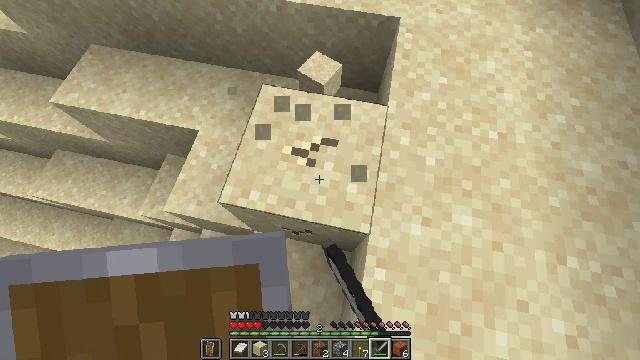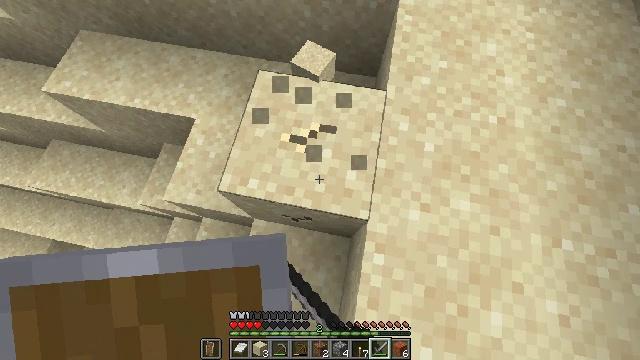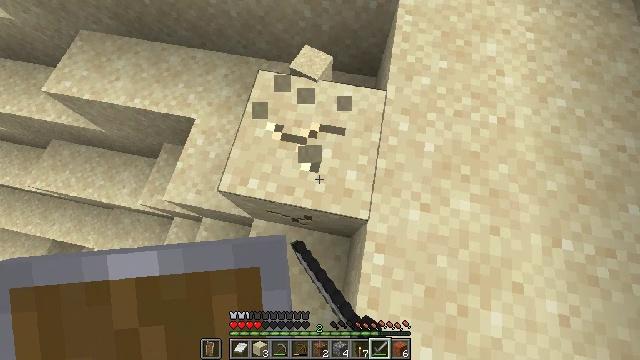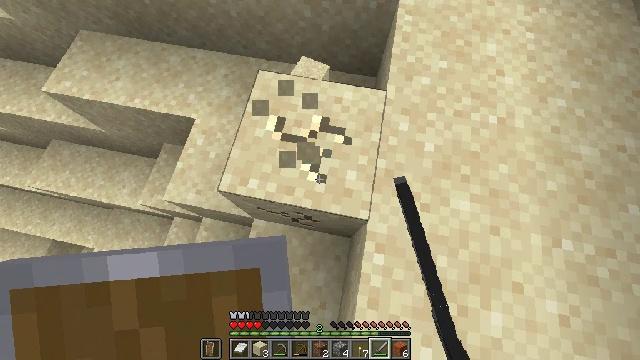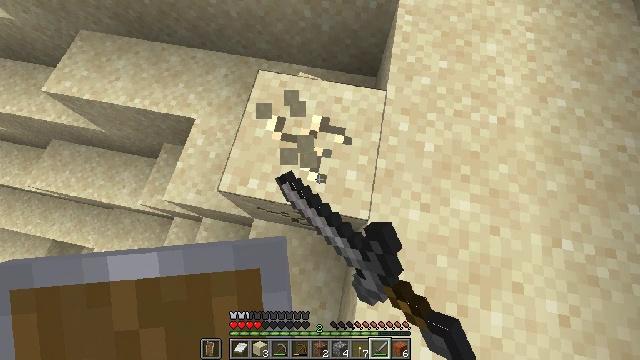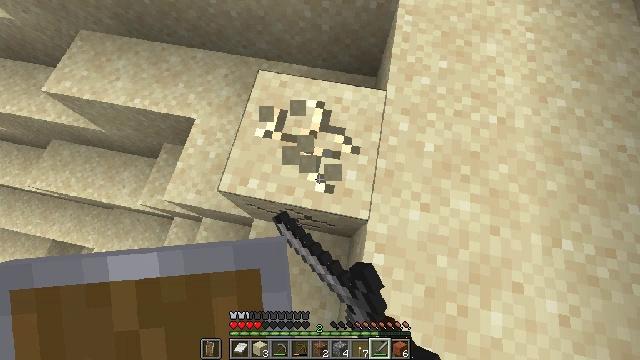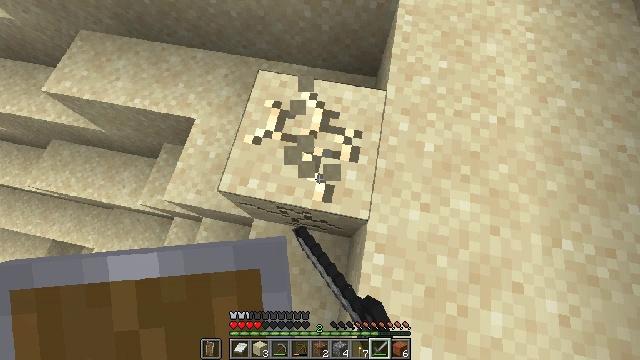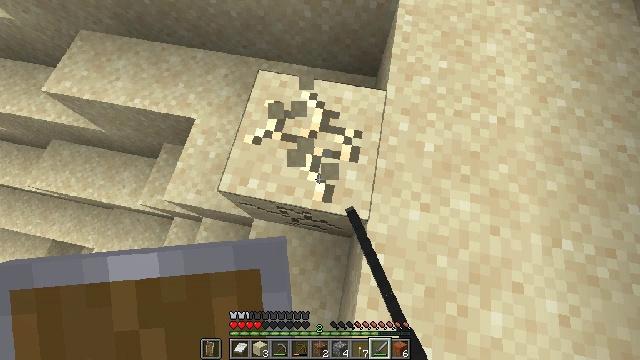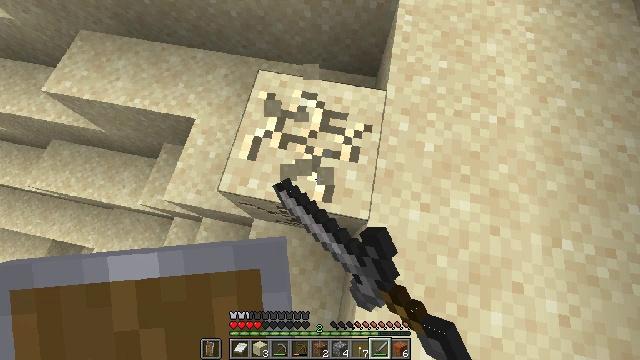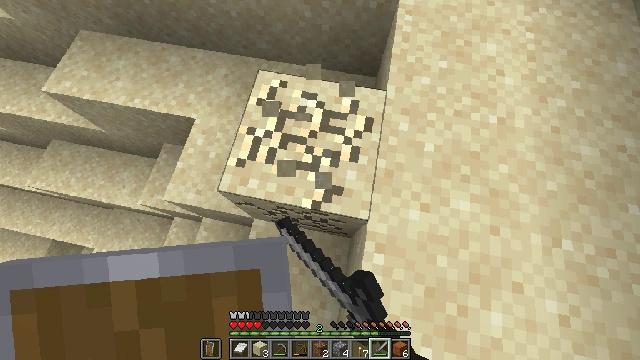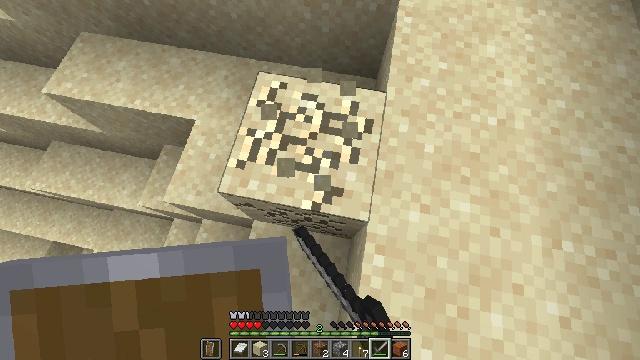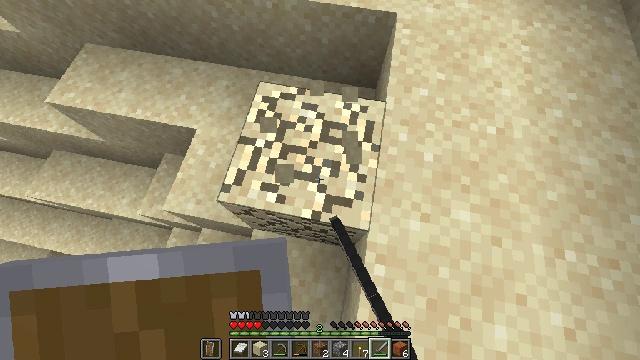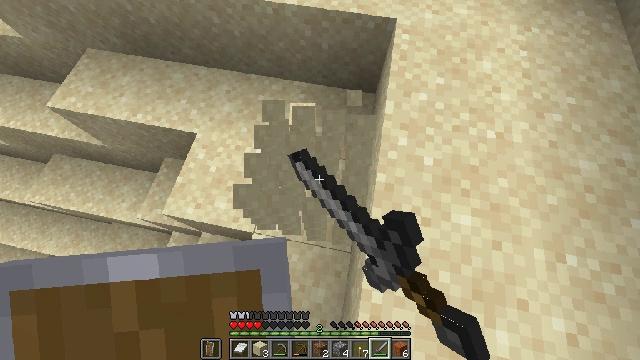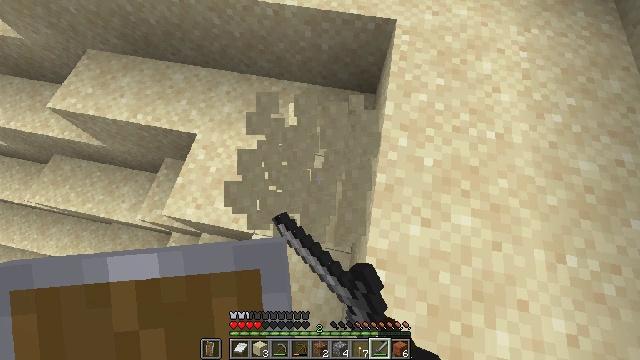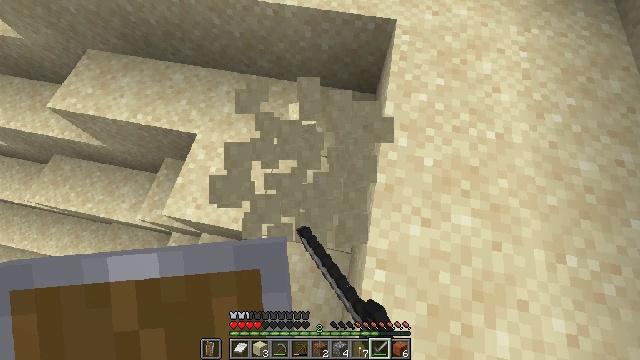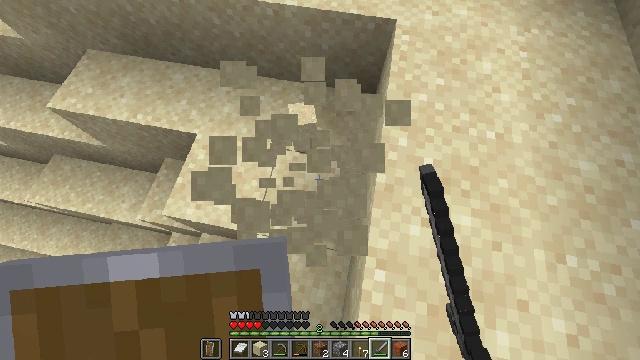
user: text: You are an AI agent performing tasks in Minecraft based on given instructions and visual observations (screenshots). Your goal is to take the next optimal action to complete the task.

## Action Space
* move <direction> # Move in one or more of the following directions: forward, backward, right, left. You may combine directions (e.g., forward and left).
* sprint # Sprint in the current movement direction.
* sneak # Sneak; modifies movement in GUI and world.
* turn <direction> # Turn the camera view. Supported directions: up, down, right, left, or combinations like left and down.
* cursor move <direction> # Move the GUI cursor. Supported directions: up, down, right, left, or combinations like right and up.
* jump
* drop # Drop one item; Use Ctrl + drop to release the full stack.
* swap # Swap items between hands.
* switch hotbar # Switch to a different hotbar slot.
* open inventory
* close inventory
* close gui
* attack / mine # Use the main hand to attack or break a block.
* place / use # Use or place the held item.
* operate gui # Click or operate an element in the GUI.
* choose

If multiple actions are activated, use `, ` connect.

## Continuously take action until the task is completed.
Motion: motion action
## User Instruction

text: Break the sand block.
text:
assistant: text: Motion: turn down, attack / mine
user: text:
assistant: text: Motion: attack / mine
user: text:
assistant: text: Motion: attack / mine
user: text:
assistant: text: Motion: attack / mine
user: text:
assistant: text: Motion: attack / mine
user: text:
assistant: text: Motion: attack / mine
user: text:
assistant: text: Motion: attack / mine
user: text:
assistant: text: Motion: attack / mine
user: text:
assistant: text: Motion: attack / mine
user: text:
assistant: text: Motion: attack / mine
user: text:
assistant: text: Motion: turn up, attack / mine
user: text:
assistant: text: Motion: attack / mine
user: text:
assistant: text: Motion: attack / mine
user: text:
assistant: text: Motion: attack / mine
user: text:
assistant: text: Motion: attack / mine
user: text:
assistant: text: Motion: move forward, attack / mine
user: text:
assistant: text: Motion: move forward, attack / mine
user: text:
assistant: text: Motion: move forward, attack / mine
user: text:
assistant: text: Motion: move forward, attack / mine
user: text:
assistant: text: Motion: move forward, turn right and down, attack / mine
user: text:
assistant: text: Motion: attack / mine
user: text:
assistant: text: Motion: attack / mine
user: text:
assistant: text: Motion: attack / mine
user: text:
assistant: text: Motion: attack / mine
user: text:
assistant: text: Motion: attack / mine
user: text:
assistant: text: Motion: attack / mine
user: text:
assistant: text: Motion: attack / mine
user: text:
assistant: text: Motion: attack / mine
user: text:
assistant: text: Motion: attack / mine
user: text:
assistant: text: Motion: attack / mine